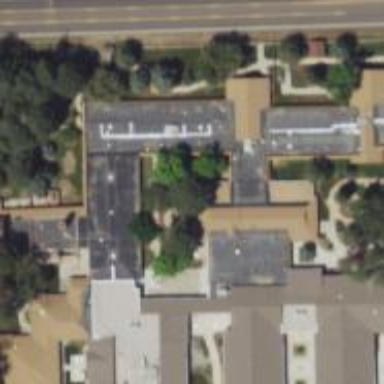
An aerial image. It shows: Hospital building.